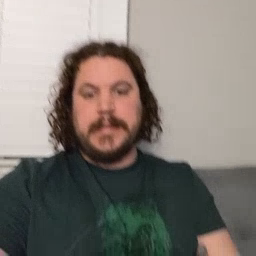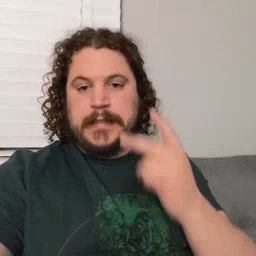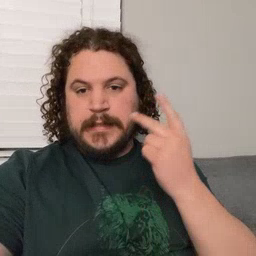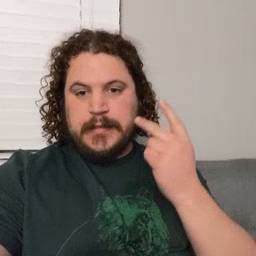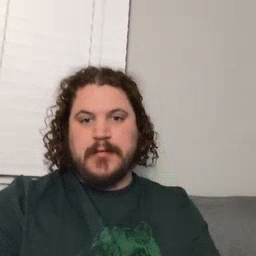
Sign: kitty